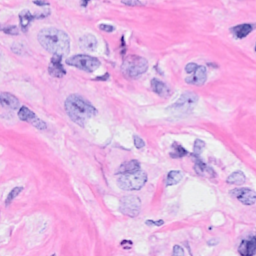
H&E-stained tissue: Breast